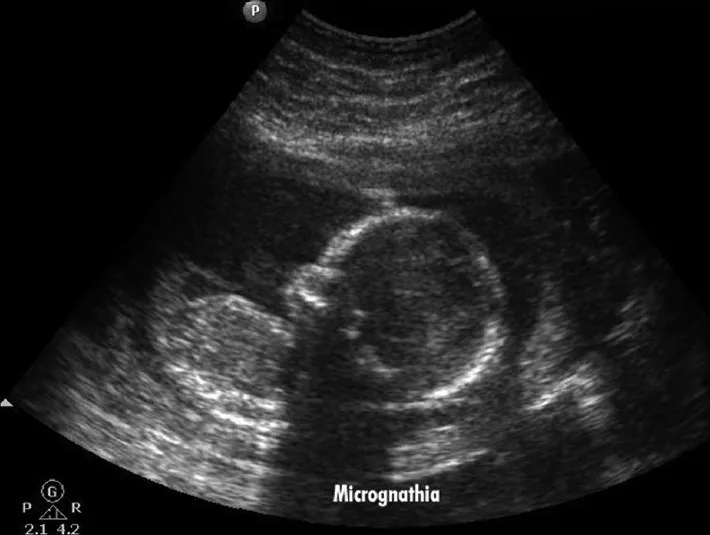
Micrognathia.
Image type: radiology (ultrasound)